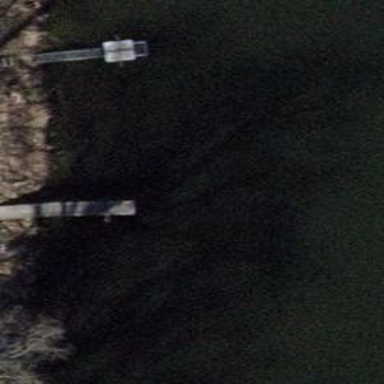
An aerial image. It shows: Man-made pier.